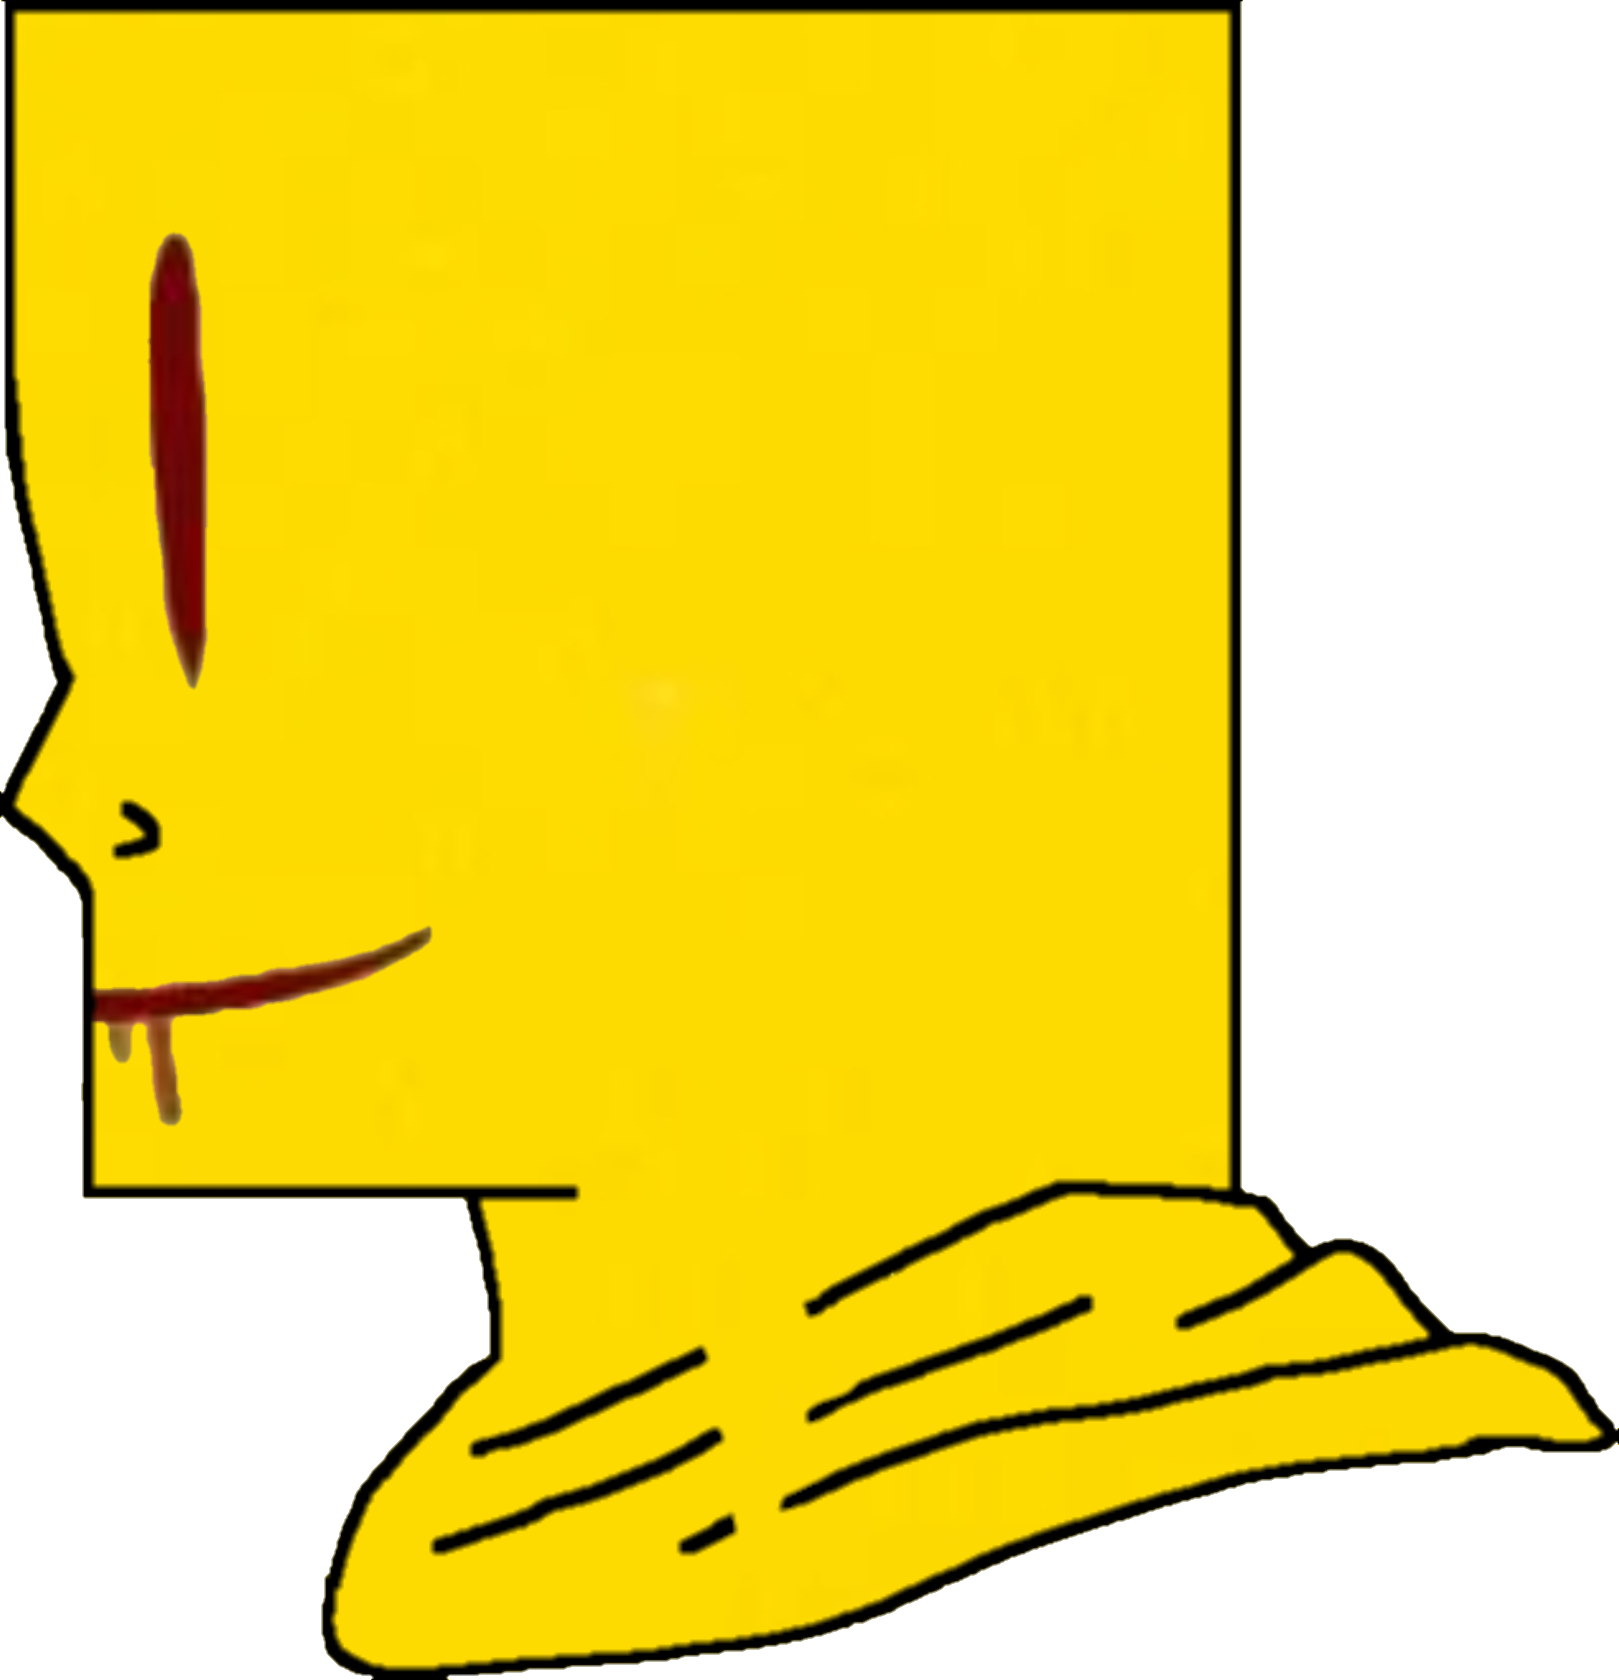
Label: 4_Yes_Chad